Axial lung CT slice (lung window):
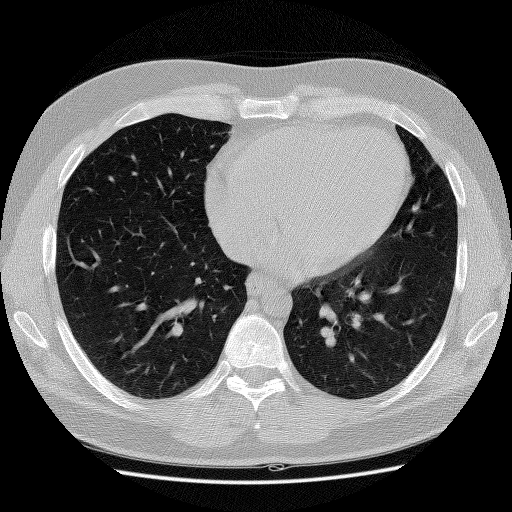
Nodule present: no